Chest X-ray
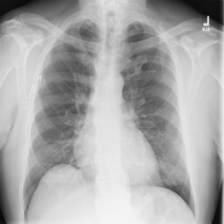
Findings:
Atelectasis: negative
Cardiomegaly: negative
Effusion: negative
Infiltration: negative
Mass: negative
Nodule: negative
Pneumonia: negative
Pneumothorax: negative
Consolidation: negative
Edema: negative
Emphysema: negative
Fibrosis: negative
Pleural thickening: negative
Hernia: negative